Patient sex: M
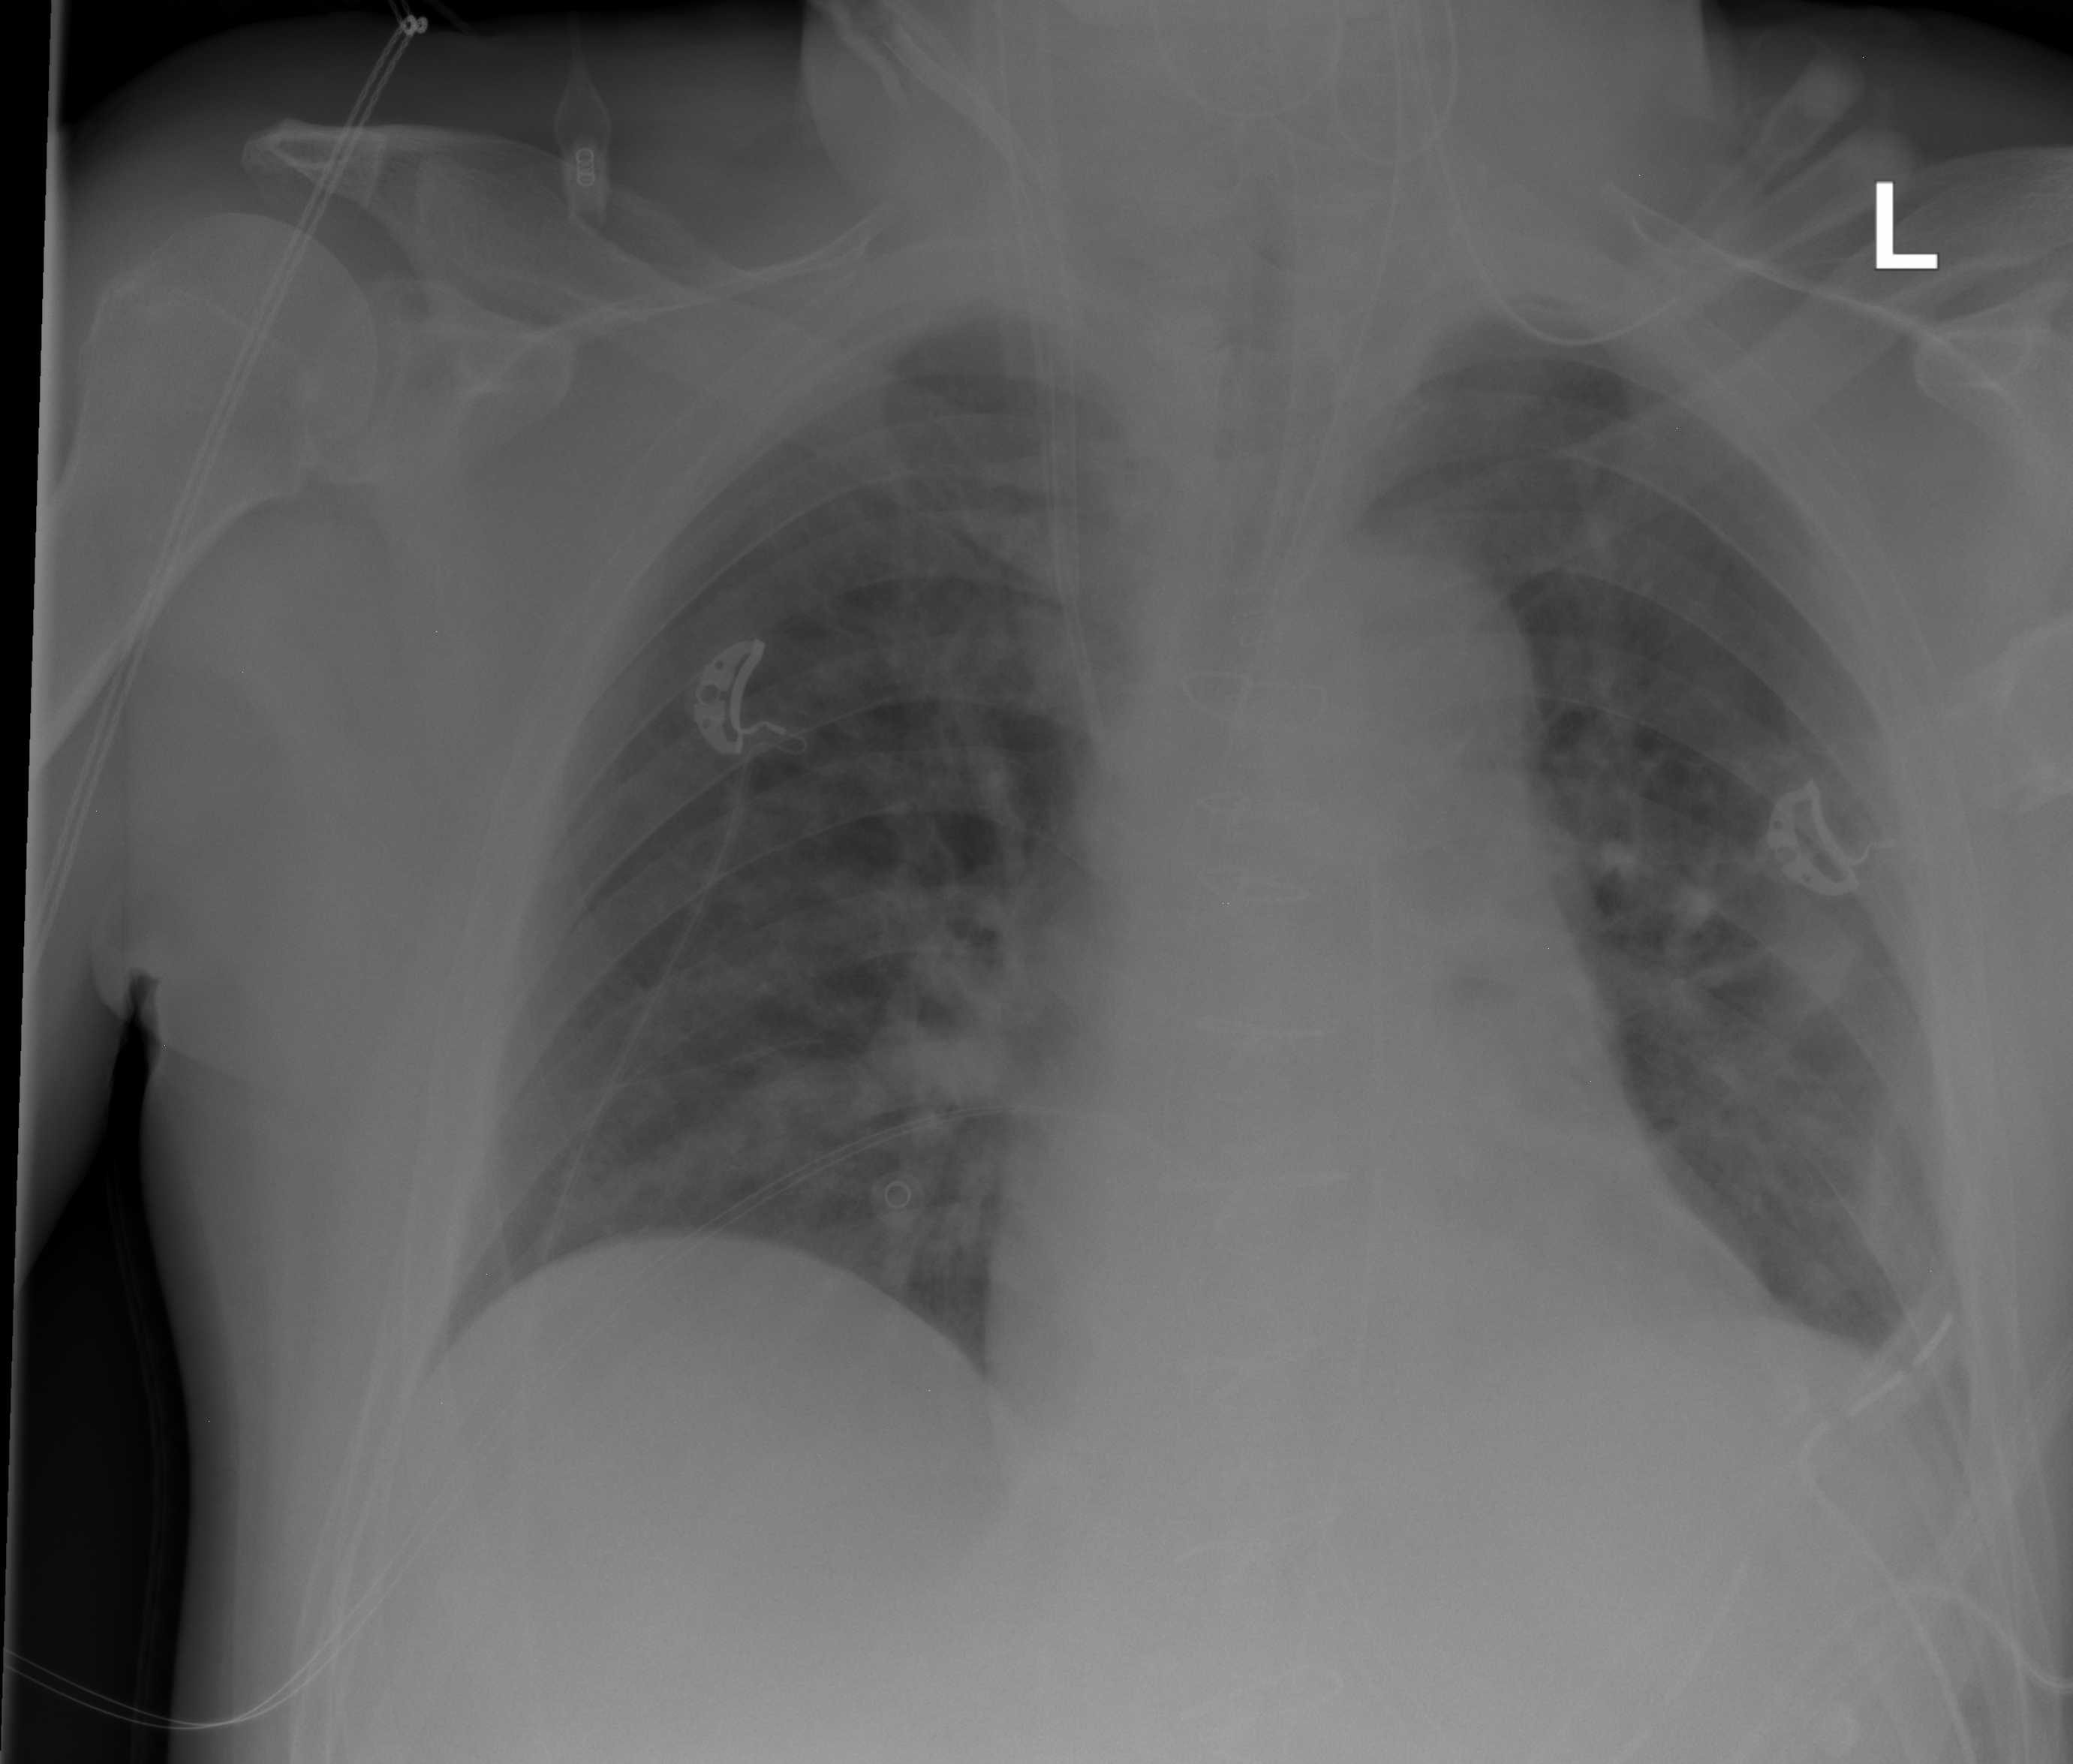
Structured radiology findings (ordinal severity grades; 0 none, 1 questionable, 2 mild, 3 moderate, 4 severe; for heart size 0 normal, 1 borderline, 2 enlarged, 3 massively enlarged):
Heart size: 0
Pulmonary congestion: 0
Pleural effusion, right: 0
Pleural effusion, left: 0
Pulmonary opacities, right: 0
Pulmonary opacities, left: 0
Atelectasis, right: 0
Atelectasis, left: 2